Question: I've created a canvas within which I display an image that is clipped when it goes over the edges. I can do this fine with a square shaped frame, however the frame I want to use is the one below. Is there any way I can clip the image inside the frame without having to add a non transparent square border around the image, i.e. just using the black line that I've already drawn? (on iPad)

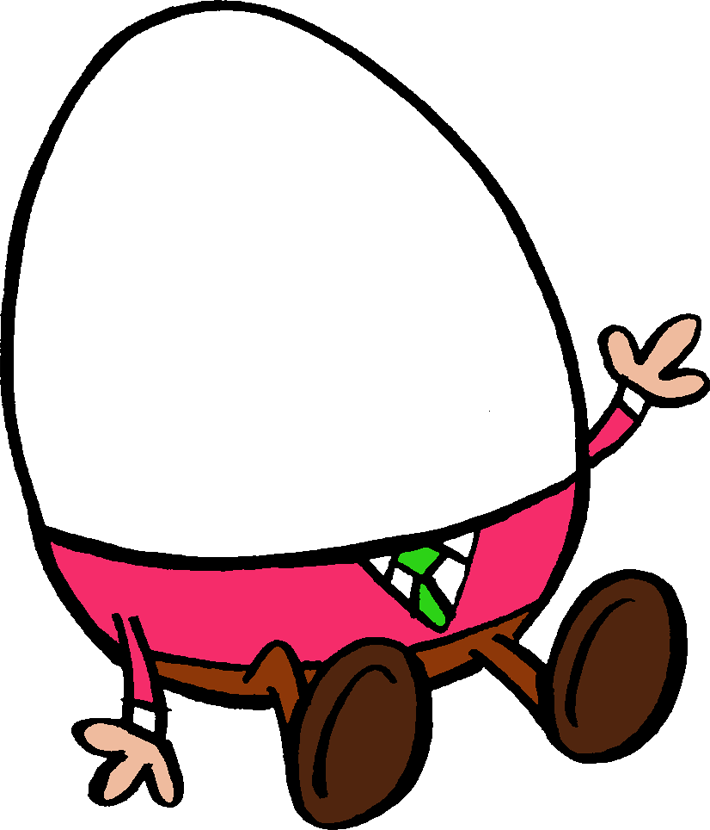
Answer: You'll need to use Core Graphics and Quartz to handle this sort of clipping/graphics manipulation.
<URL>
If you're using UIBezierPath, you may be able to achieve the clipping you're after using the following process
<URL>
1. Convert your UIBezierPath to a CGPath
2. Get your image into a CGContext
3. Add your CGPath to the context via CGContextAddPath
4. Clip your context using CGContextClip
Alternatively, if you don't want to be messing with paths (and depending on whether this technique is suitable for your situation, your description of the issue makes it hard to tell), it might be worth using image masking to achieve the effect you're after. See the first link and look under "Bitmap Images and Image Masks".